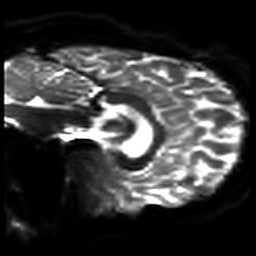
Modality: DWI
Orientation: sagittal
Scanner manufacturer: philips
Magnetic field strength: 7 T
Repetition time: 9.612 s
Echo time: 0.073 s